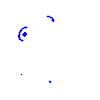
Particle: proton